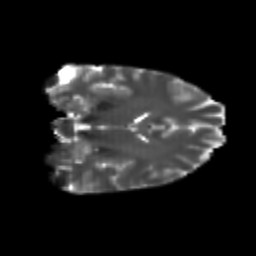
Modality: T2w
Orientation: coronal
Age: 24
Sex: female
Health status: healthy
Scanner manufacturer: philips
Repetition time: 7.39 s
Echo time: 0.08599 s